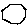
Label: hexagon